Current action and preconditions to check: trajectory_clear

Your task: For each precondition in the list above, predict whether it will hold at this action.

Consider the current scene as observed from the mobile robot's camera, and analyze the predicted future states of all dynamic agents (e.g., people, animals, vehicles, or any moving entities) within the NEXT SECOND.

IMPORTANT: Only answer "very likely" if you are absolutely certain—based on strong, clear evidence—that a dynamic agent will violate the precondition in the predicted future state. Do NOT answer "very likely" for unlikely, ambiguous, or low-probability risks.

Ask yourself for each precondition: Is there a high probability, with clear and convincing evidence, that the predicted future states of any dynamic agent will interfere with the predicted future state of the currently executing action within the NEXT SECOND, causing that precondition to fail?

Assess the risk level based on these predictions. Use "likely" or "very likely" if motions create a clear risk of interference.

Use "neutral" or "improbable" if agents are nearby but their predicted paths are clearly diverging or non-conflicting.

Failure Risk Categories: "very improbable", "improbable", "neutral", "likely", "very likely"

Answer Format: Output ONLY the probability_of_failure value from these categories: "very improbable", "improbable", "neutral", "likely", "very likely"

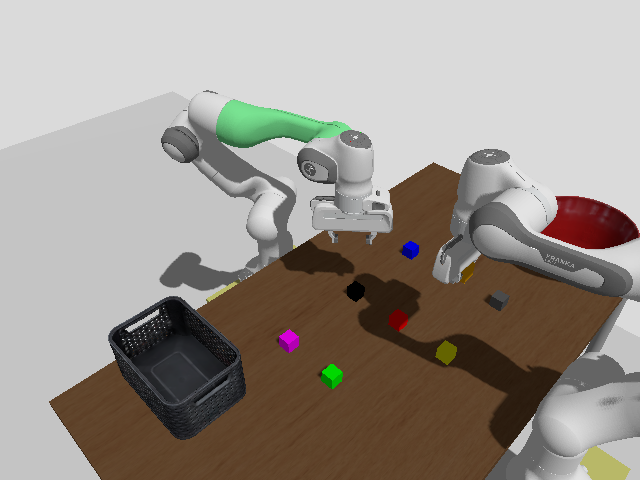

Answer: improbable